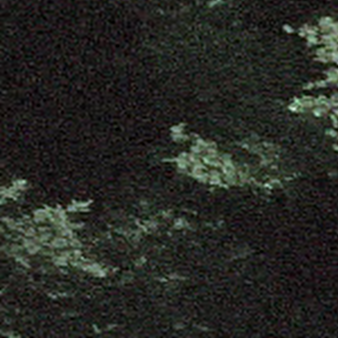
Label: other